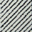
Piece: xx